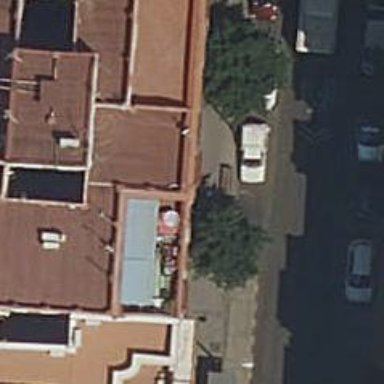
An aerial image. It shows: Bus stop with shelter. It is platform for public transport.